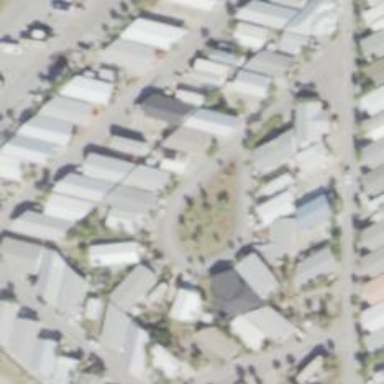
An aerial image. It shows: Single-family residential area.